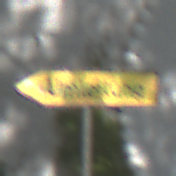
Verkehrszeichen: UmleitungswegweiserLinksweisend
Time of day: Midday
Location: Outdoor (Suburban)
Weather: Clear
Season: NotSpecified
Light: Natural